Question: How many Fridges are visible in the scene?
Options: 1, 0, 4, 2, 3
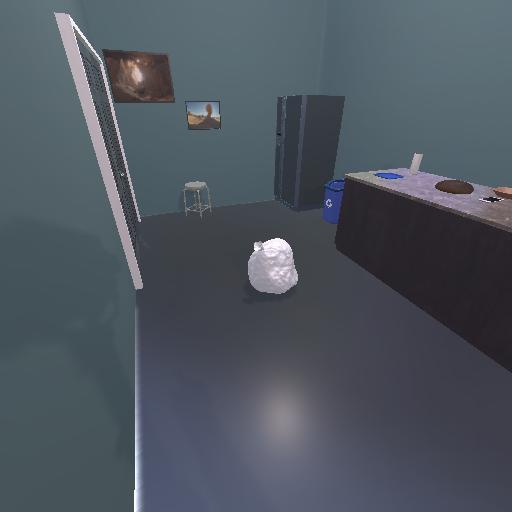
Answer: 1